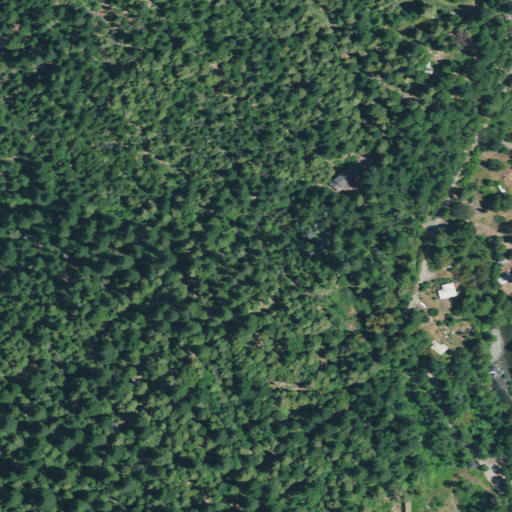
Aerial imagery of valley in California named Perkins Gulch containing grassland, open development, and woody wetlands